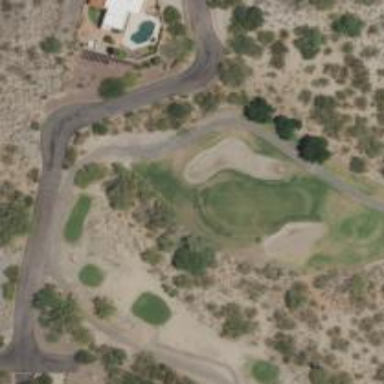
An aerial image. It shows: Golf hole.